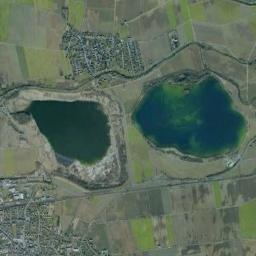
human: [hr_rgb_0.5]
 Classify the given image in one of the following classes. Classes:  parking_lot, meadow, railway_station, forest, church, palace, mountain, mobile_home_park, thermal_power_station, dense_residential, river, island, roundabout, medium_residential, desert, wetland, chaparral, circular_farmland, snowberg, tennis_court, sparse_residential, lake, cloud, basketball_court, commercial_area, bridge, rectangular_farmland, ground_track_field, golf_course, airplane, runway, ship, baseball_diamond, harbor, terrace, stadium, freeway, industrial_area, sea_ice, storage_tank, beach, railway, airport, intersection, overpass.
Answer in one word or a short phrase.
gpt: lake